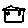
Label: house